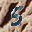
Label: 5